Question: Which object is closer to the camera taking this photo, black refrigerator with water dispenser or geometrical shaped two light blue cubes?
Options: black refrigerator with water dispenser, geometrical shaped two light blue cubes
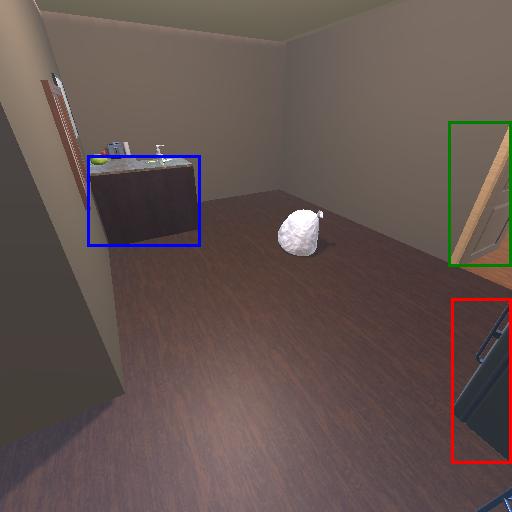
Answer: black refrigerator with water dispenser